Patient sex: M
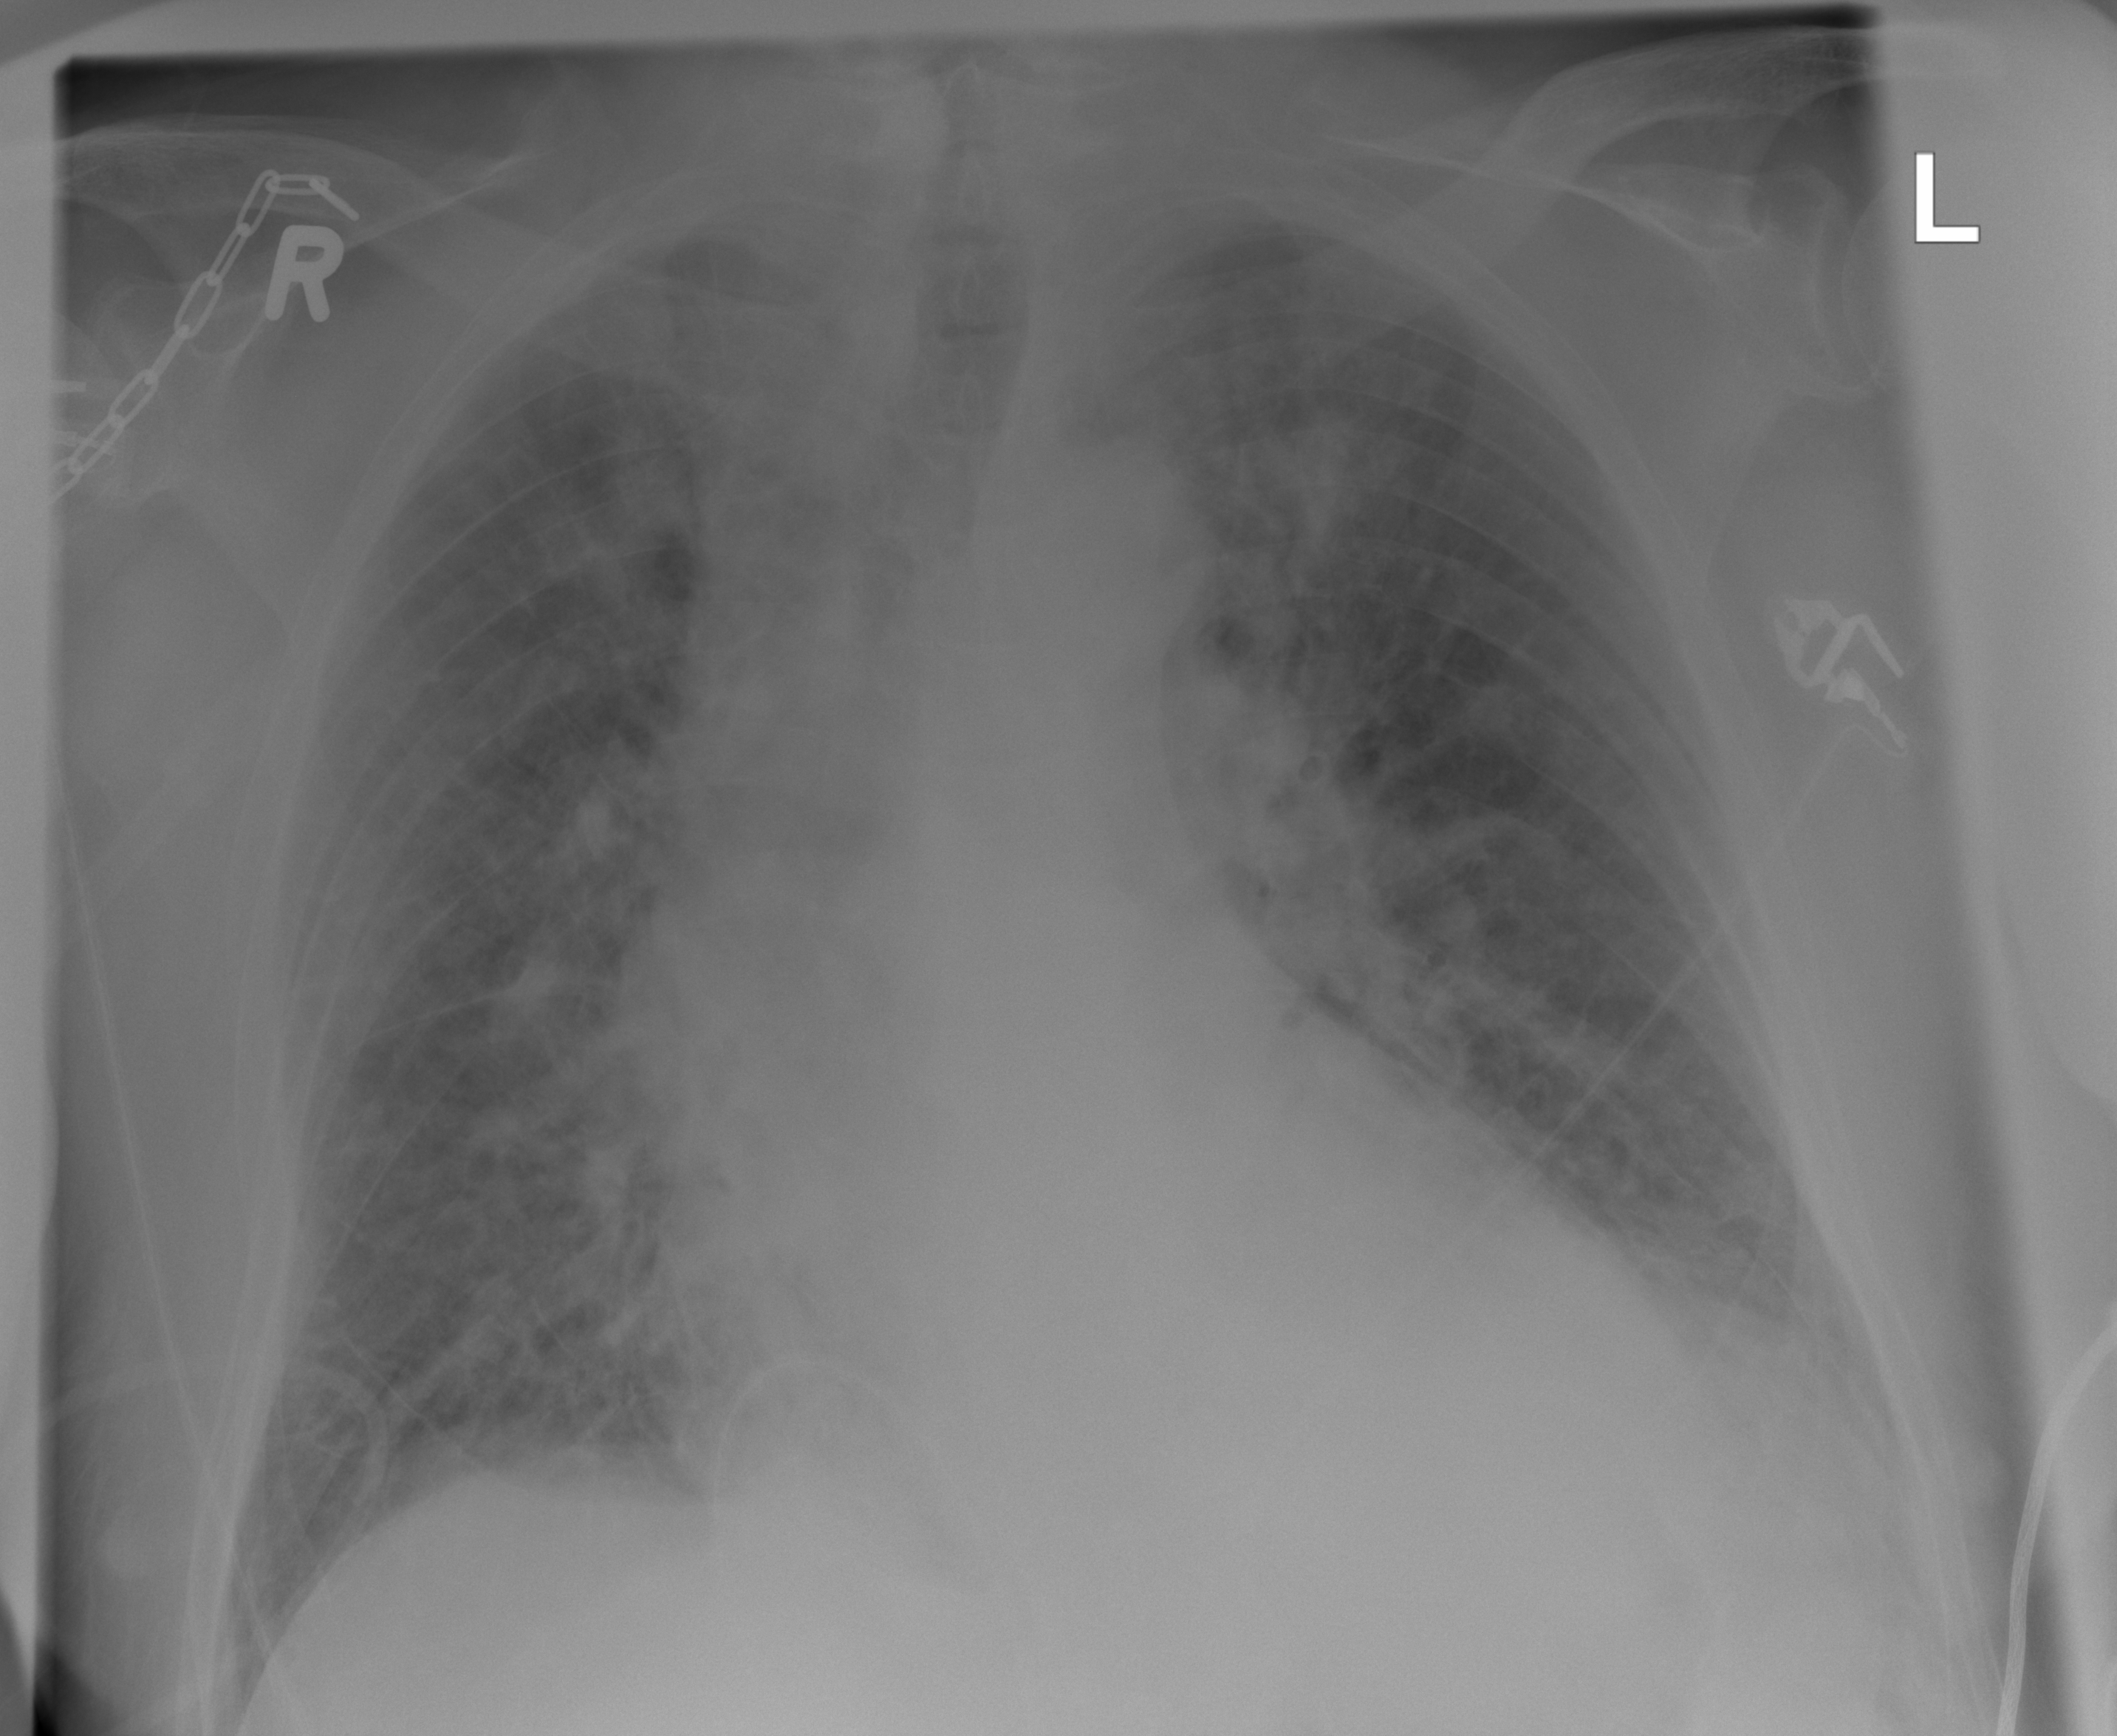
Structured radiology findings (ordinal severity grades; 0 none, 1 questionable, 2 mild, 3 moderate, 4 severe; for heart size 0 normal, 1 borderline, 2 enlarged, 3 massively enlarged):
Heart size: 2
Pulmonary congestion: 3
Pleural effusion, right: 0
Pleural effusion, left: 2
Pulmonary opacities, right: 3
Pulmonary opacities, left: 3
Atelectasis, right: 0
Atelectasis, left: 2